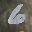
Label: 6